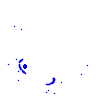
Particle: pion